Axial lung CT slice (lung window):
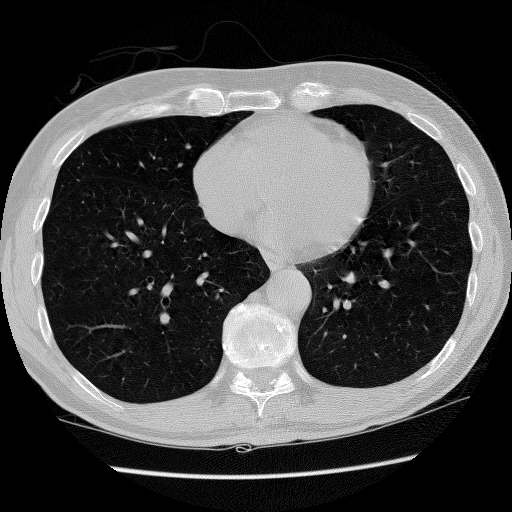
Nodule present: no